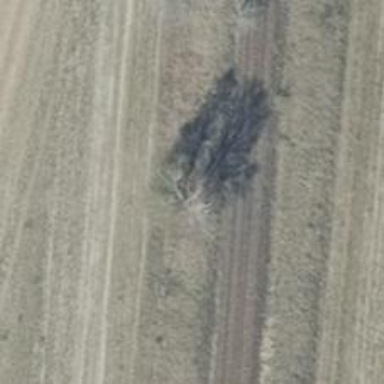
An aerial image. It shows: Deciduous broadleaved tree.